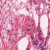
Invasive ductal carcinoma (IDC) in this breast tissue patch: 0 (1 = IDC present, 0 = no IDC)